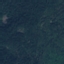
Land use / land cover class: Forest